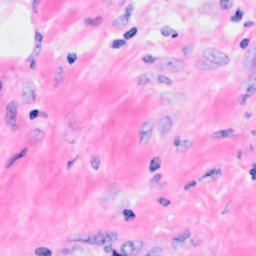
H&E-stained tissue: Breast